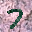
Label: 7